Question: I have a like the following
'''
<LinearLayout
android:orientation="horizontal"
android:layout_width="match_parent"
android:layout_height="50dp"
android:background="@color/green"
android:layout_marginLeft="2dp"
android:layout_marginRight="2dp"
android:layout_marginBottom="2dp" >
<ImageButton
android:id="@+id/leftArrowImageButton"
android:background="@drawable/left_arrow_selector"
android:layout_width="120dp"
android:layout_height="50dp"
android:gravity="left"
android:src="@drawable/left_arrow">
</ImageButton>
</LinearLayout>
'''
I have like the following
'''
<?xml version="1.0" encoding="utf-8"?>
<selector xmlns:android="http://schemas.android.com/apk/res/android">
<item android:drawable="@color/white" android:state_selected="true"/>
<item android:drawable="@color/white" android:state_pressed="true"/>
<item android:drawable="@color/green">
<shape xmlns:android="http://schemas.android.com/apk/res/android">
<stroke android:width="2dp" android:color="@color/grey" />
</shape>
</item>
</selector>
'''
Everything else is working fine but the stroke is not getting applied.
Please advice on this.
EDIT - Added Image...
The Image is there which i want to keep it same but i want to add stroke to the view. Please see how i added a grey stroke if i removed the selector.

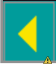
Answer: I'd do like this:
'''
<?xml version="1.0" encoding="utf-8"?>
<selector xmlns:android="http://schemas.android.com/apk/res/android">
<item android:drawable="@drawable/arrow_left_white" android:state_selected="true"/>
<item android:drawable="@drawable/arrow_left_white" android:state_pressed="true"/>
<item android:drawable="@drawable/arrow_left_green" />
</selector>
'''
and add:
'/res/drawable/arrow_left_white.xml' (just to preserve the name in the selector)
'''
<?xml version="1.0" encoding="utf-8"?>
<shape android:shape="rectangle">
<stroke android:width="2dp" android:color="@color/grey" />
<solid android:color="@color/azure">
</shape>
'''
and
'/res/drawable/arrow_left_green.xml' (also just to preserve the name in the selector)
'''
<?xml version="1.0" encoding="utf-8"?>
<shape android:shape="rectangle">
<stroke android:width="2dp" android:color="@color/black" />
<solid android:color="@color/brown">
</shape>
'''
So, setting the selector as your background and the image as your src, you'll have a stateful ImageButton that turns (with the colors I choosed) from beaing a yellow left triangle on an azure background and having a grey border to the same yellow triangle on a brown backgrounf with a black border.
stroke for the border
solid for the fill
Reference: <URL>
You can add some spice by rounding the corners and/or using gradients.